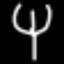
Label: fork